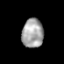
Tissue: prostate
Cell type: T cells
Senescence score: 0.3502
Nuclear area (px): 611
Mean DAPI intensity: 164.412